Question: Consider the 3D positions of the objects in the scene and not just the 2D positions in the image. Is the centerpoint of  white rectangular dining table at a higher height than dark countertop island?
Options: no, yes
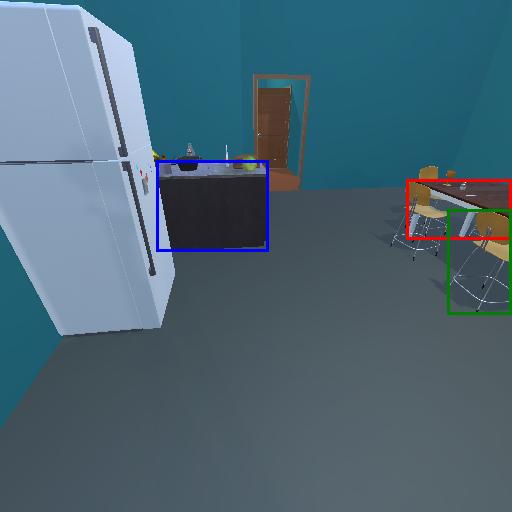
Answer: no